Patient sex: M
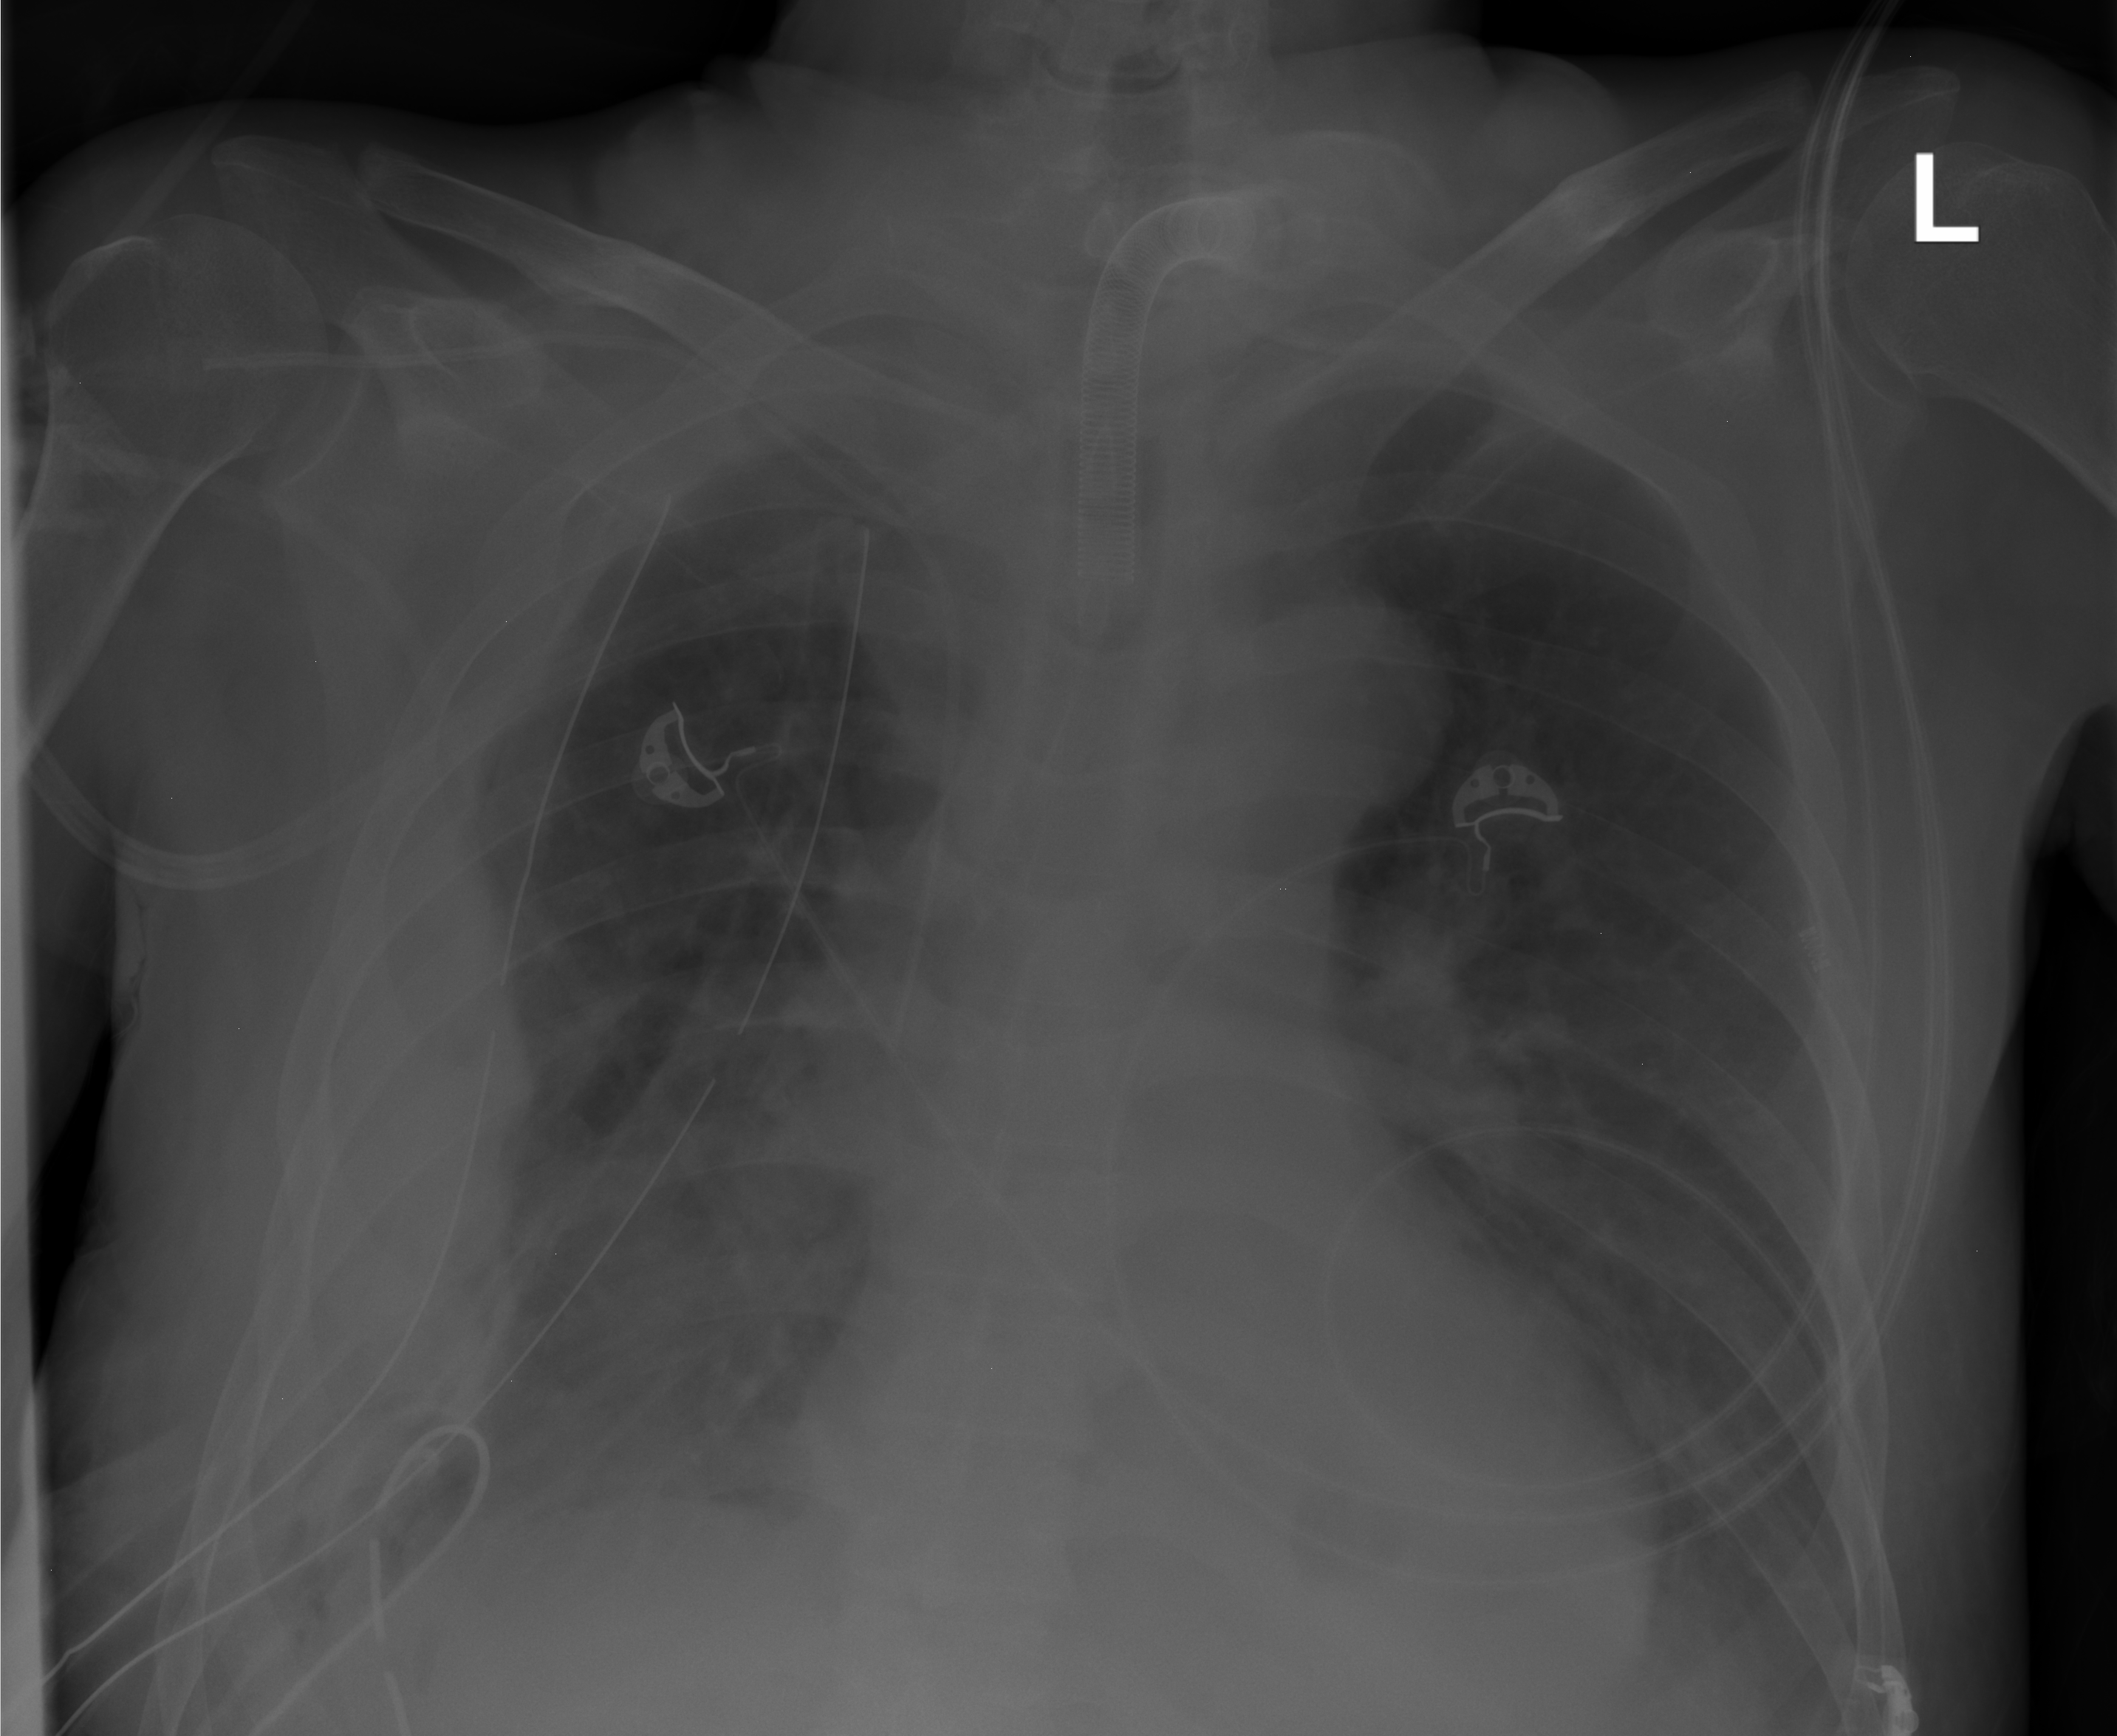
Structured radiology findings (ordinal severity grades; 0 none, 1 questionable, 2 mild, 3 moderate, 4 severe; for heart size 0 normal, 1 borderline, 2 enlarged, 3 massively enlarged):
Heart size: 0
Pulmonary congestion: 2
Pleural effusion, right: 3
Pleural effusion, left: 2
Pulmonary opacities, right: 2
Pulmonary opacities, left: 0
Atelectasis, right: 3
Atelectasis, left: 2